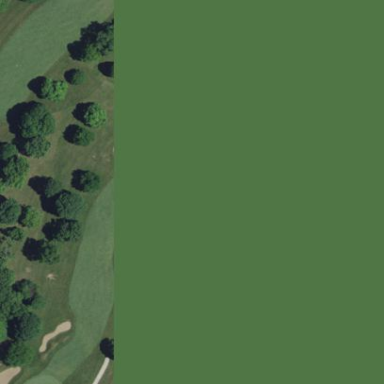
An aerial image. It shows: Rough area in golf course.